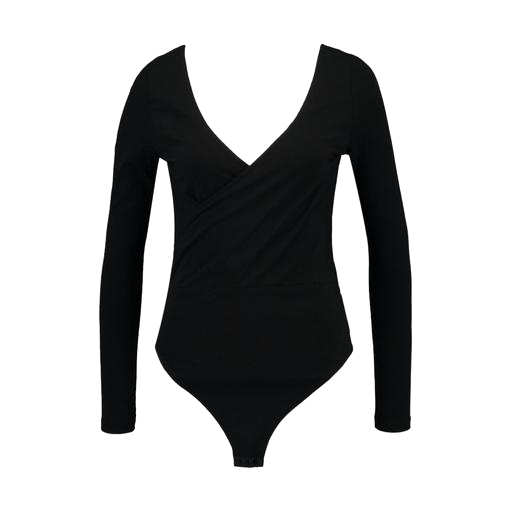
black plunge bodysuit, black mira cape-effect bodysuit, black long-sleeved wrap top, white background